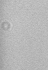
Label: camera_spot